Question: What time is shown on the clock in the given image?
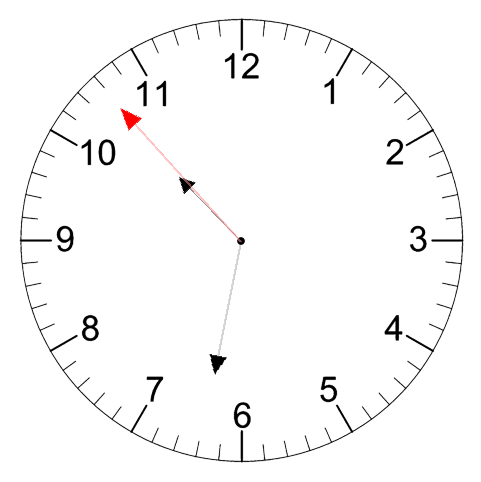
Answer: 10:31:53